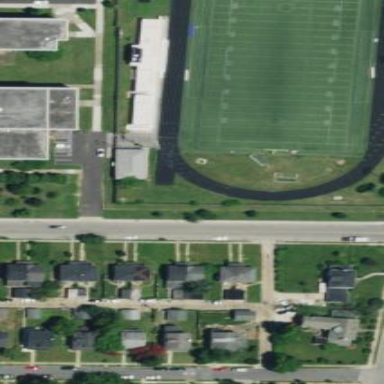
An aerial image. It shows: American football pitch.